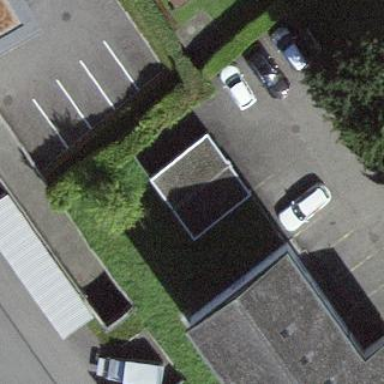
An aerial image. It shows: Flat-roofed garage.